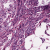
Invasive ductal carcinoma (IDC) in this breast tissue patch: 1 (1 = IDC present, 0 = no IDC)